Field crop: maize
Growth stage: 1
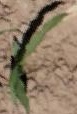
Species: maize